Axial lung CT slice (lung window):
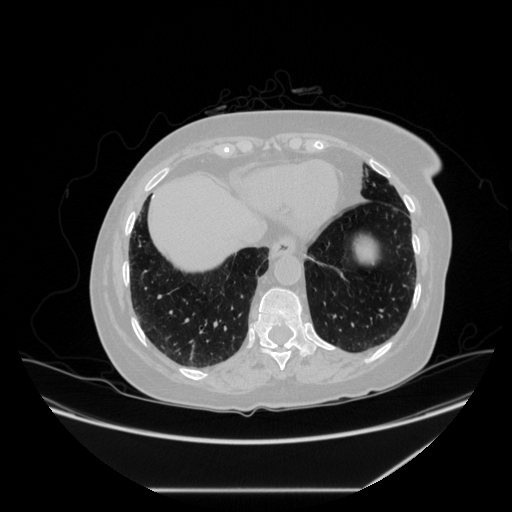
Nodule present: no